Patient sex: M
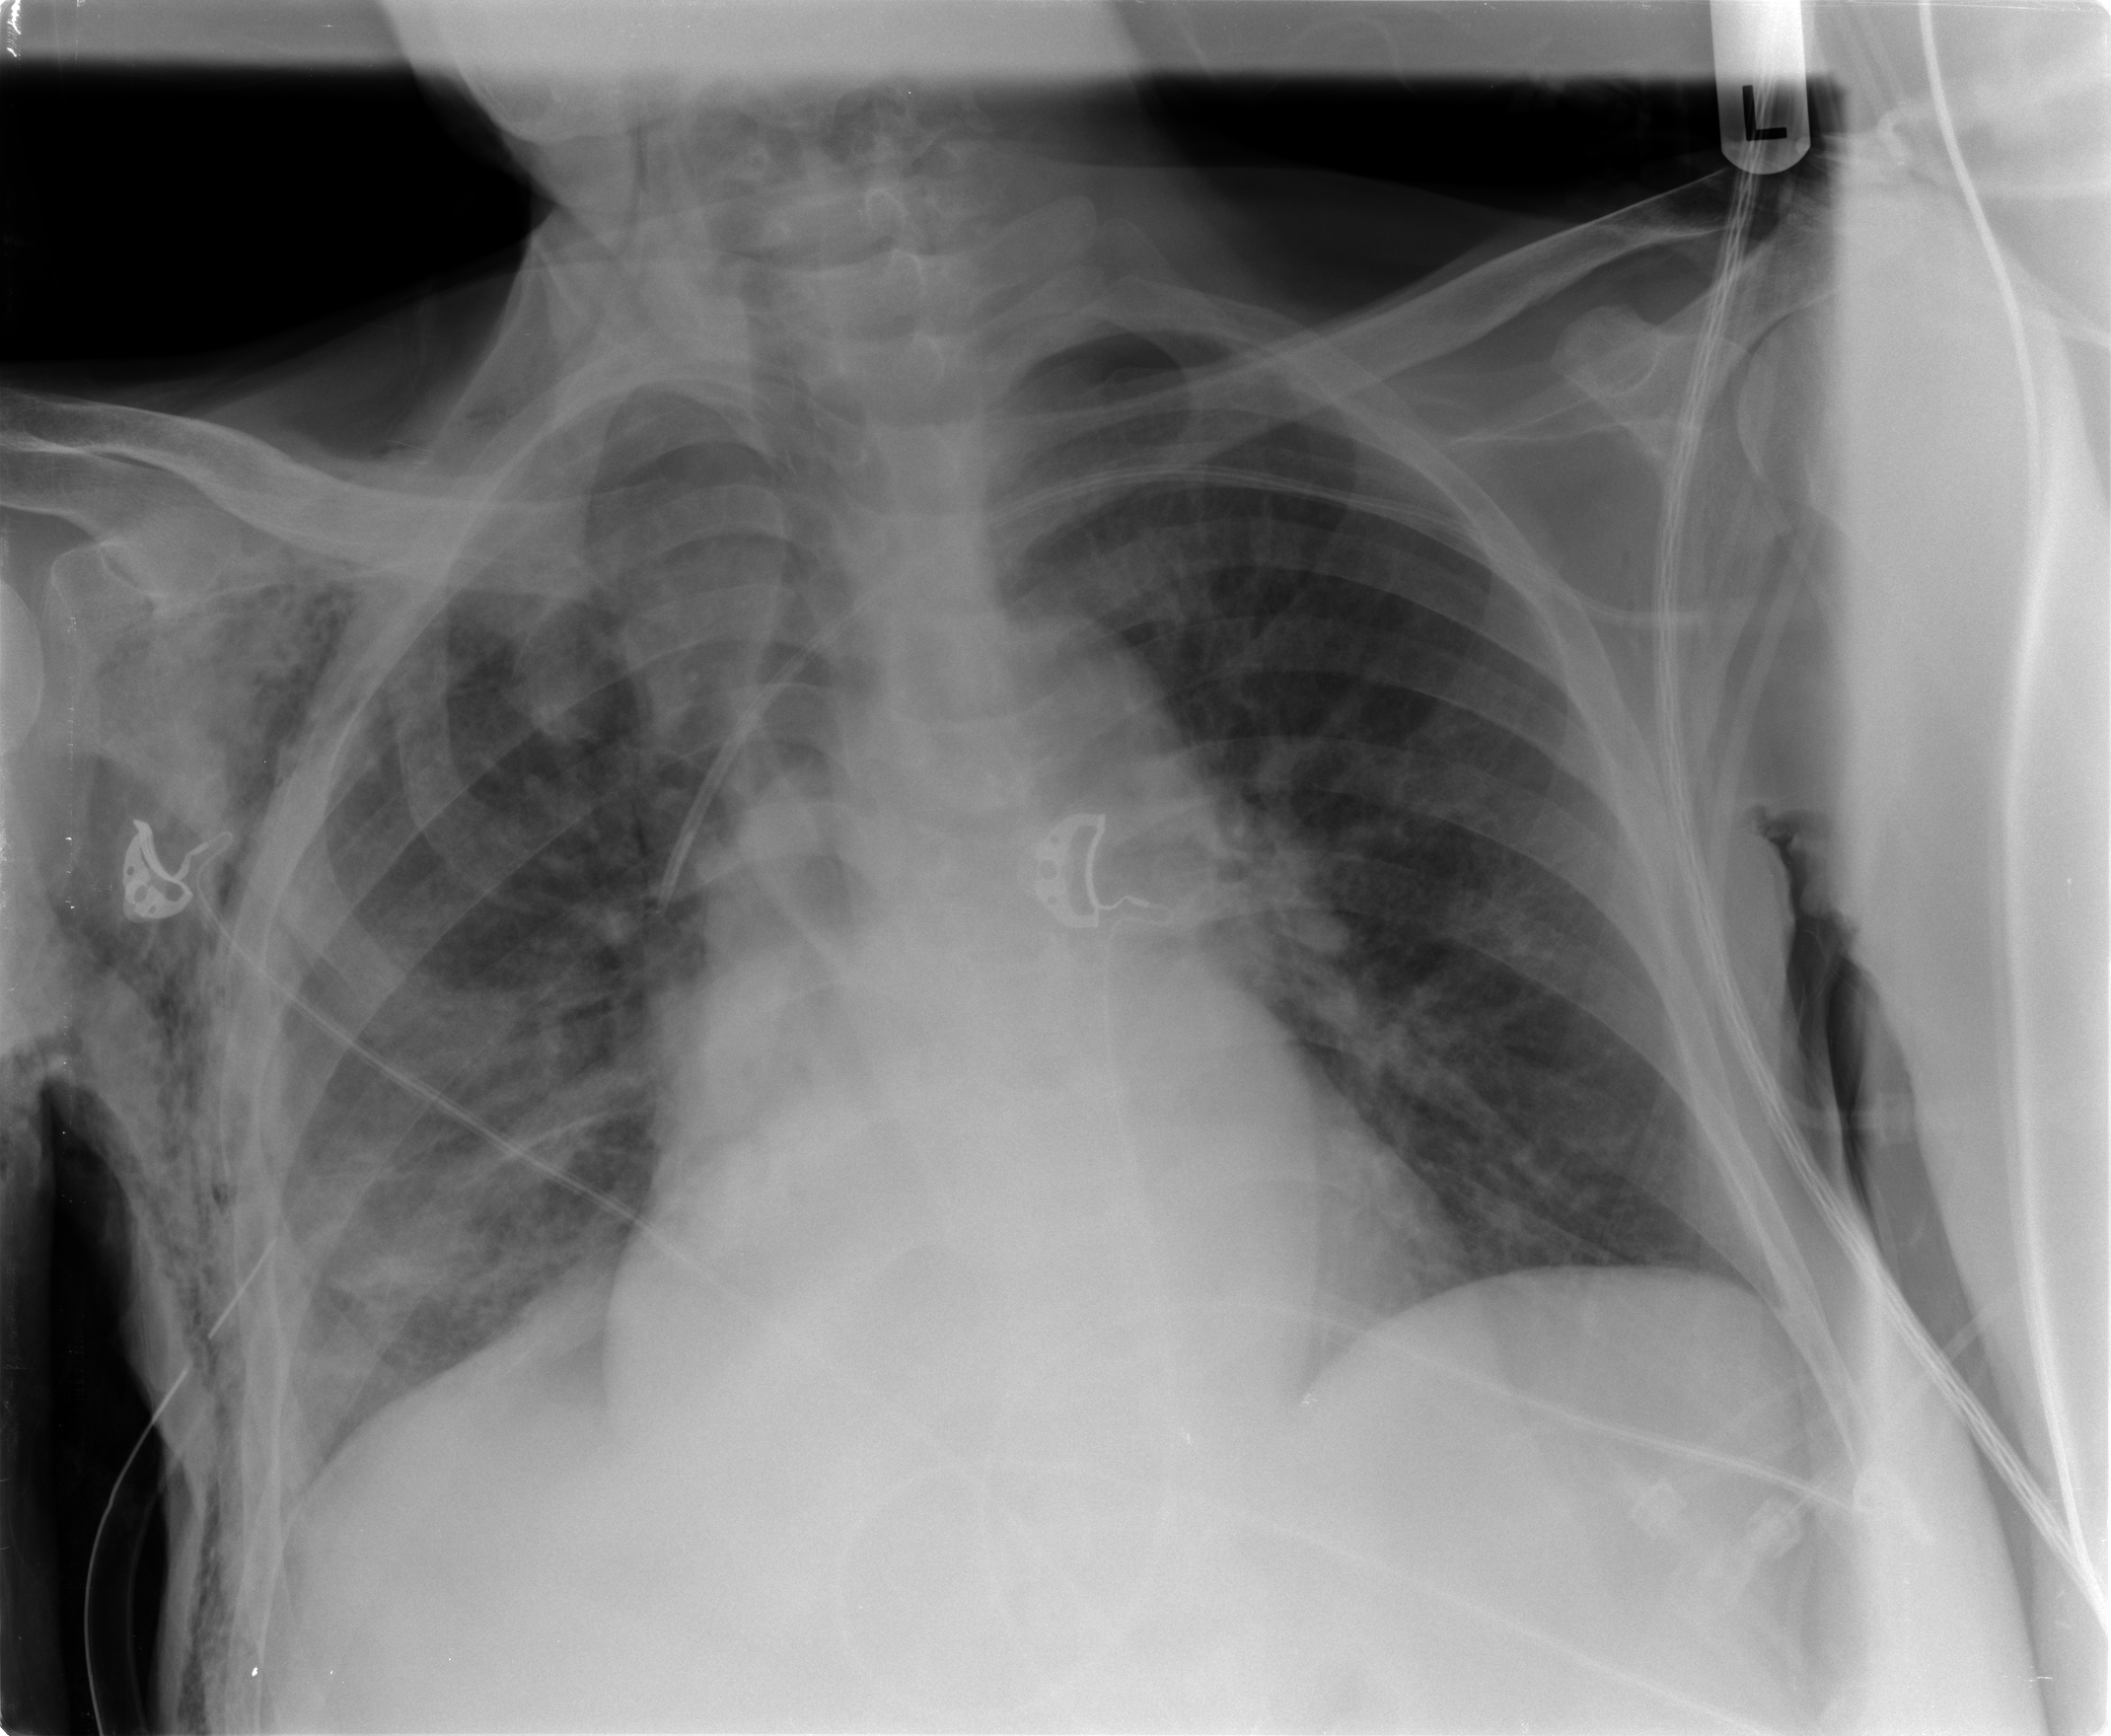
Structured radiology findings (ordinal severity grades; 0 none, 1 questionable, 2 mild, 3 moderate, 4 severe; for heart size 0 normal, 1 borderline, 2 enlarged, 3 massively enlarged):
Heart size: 0
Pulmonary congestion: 1
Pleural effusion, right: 1
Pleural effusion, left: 0
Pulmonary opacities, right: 3
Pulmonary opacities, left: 3
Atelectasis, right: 2
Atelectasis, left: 2